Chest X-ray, PA view. Patient: 62 years old, sex F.
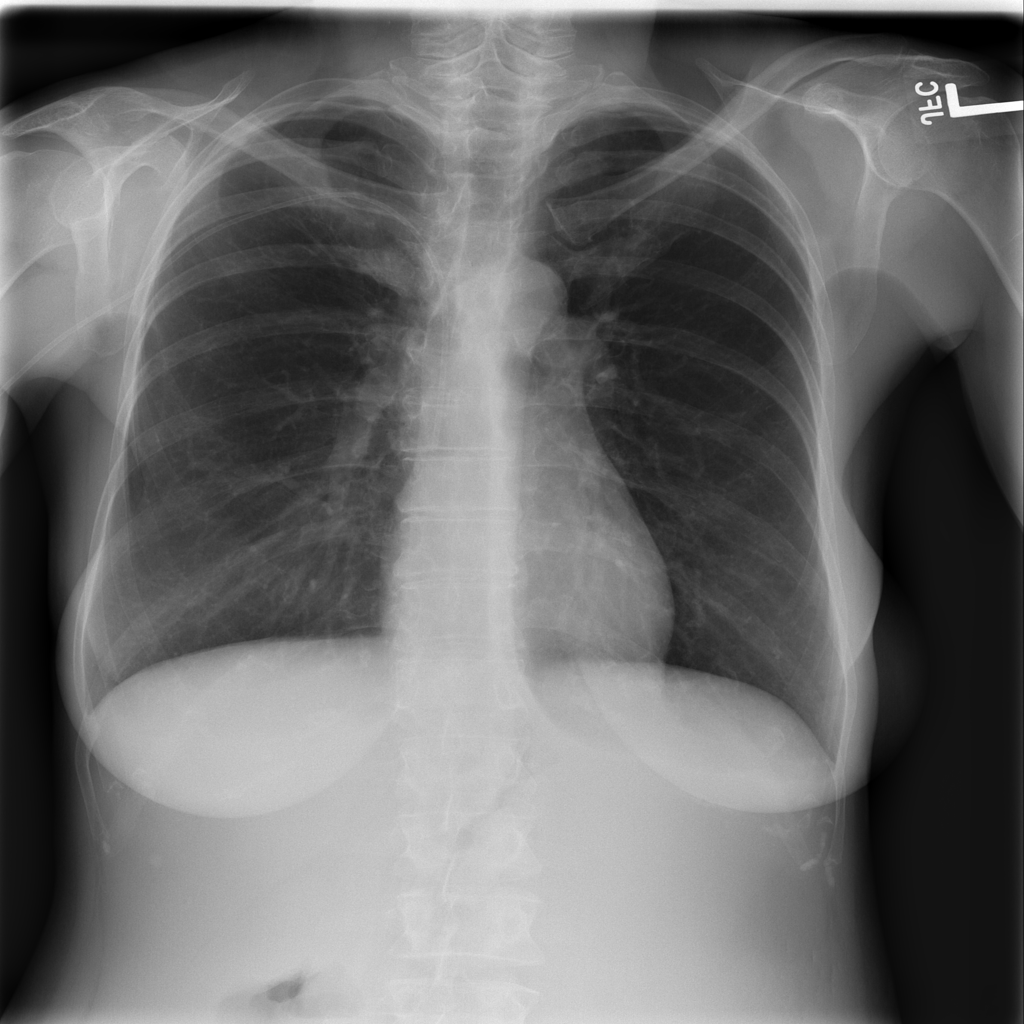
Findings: Pleural_Thickening